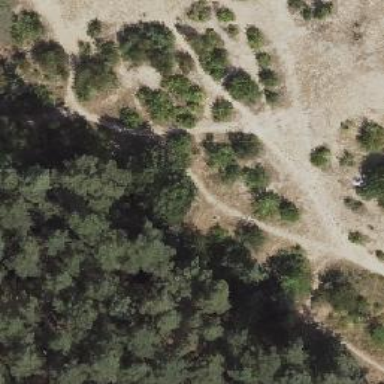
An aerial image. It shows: Path on the ground.